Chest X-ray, AP view. Patient: 76 years old, sex F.
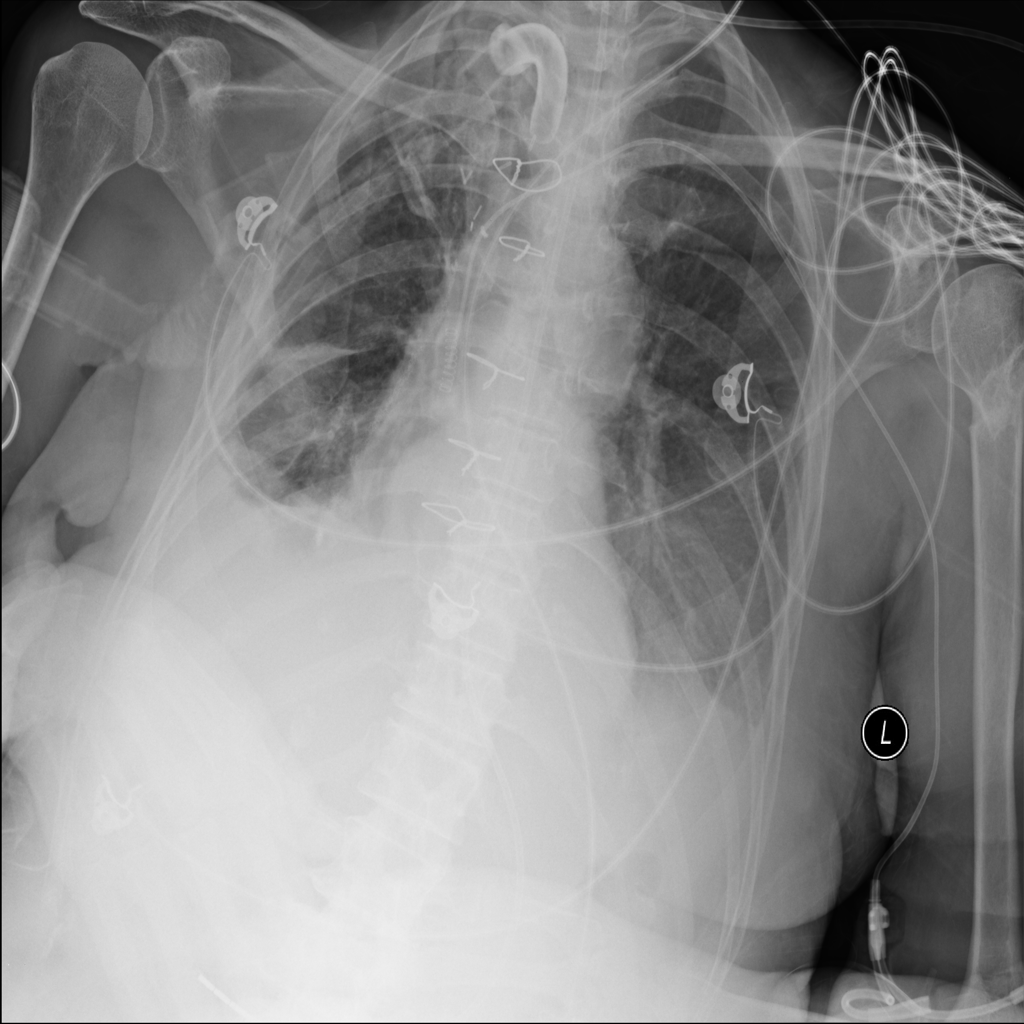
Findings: Consolidation, Pleural_Thickening